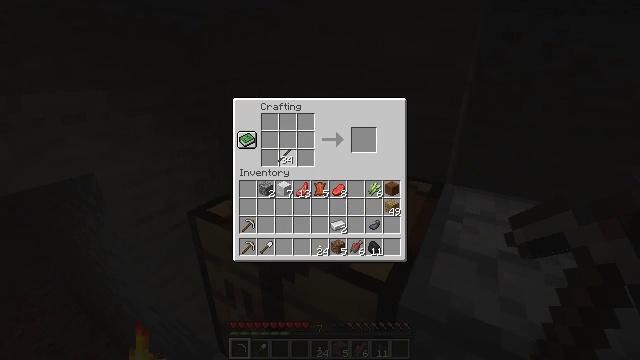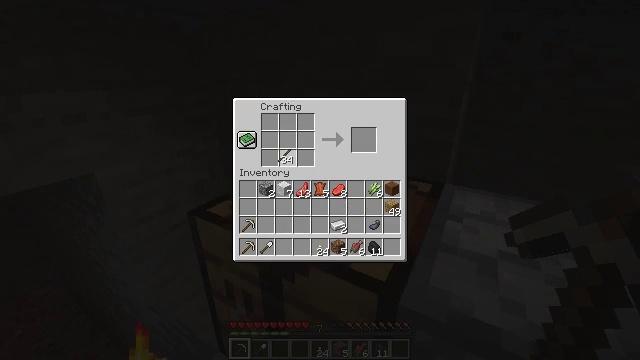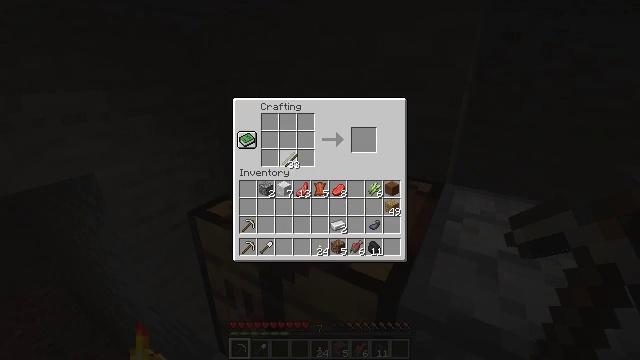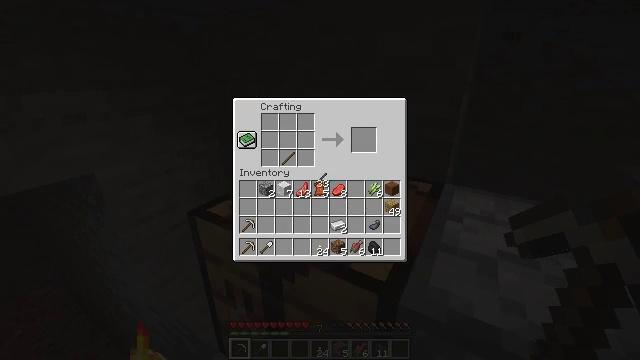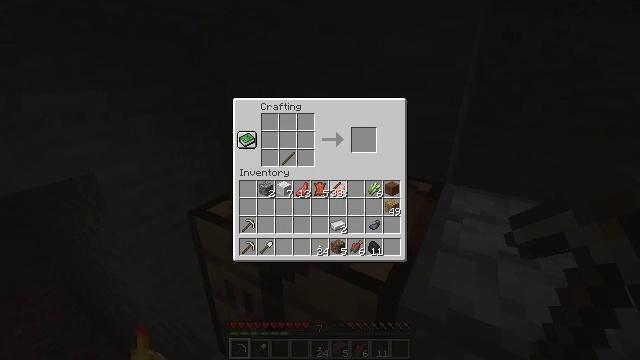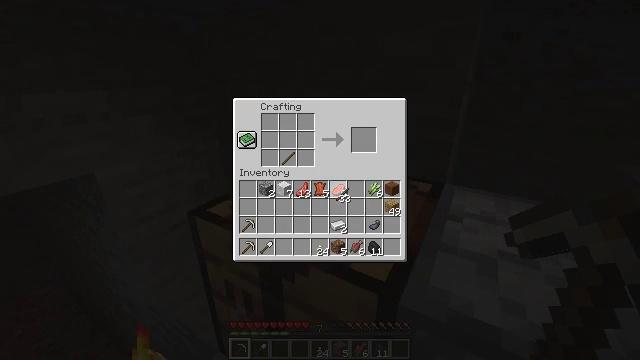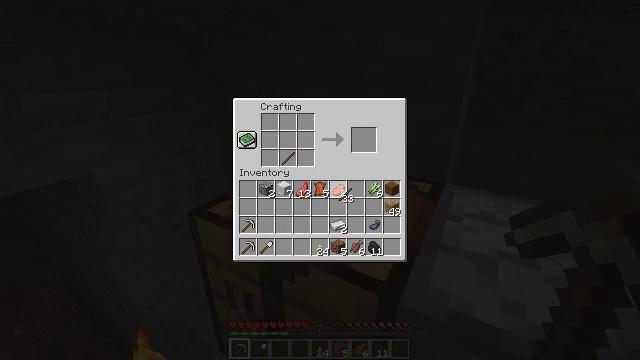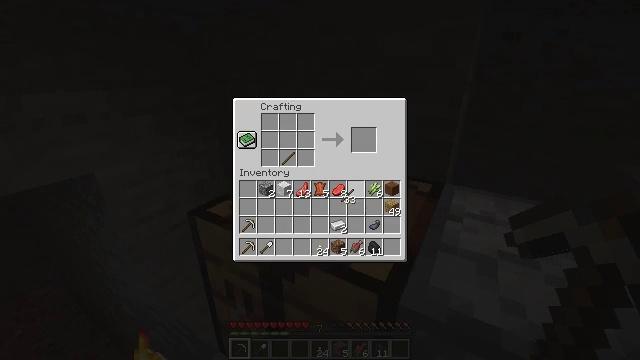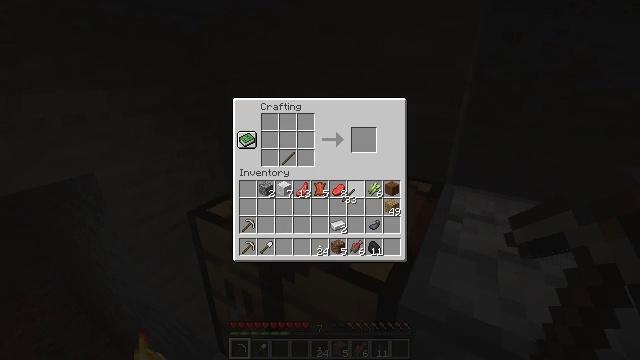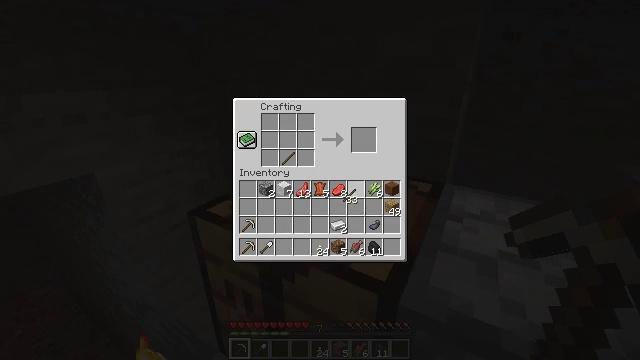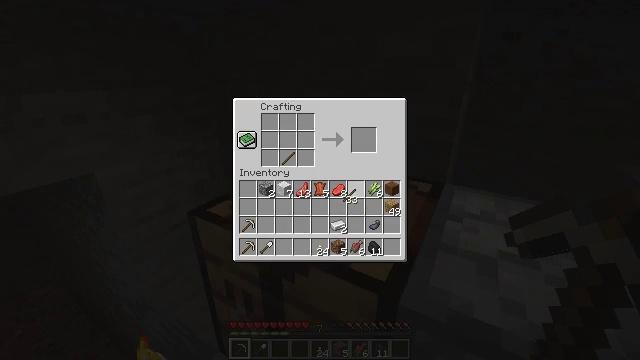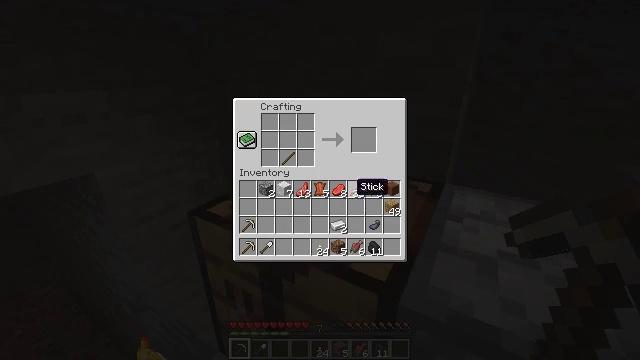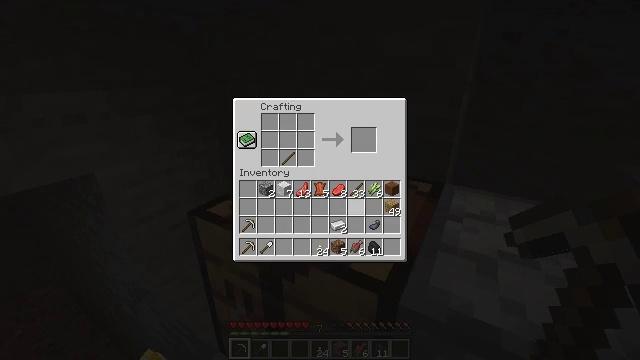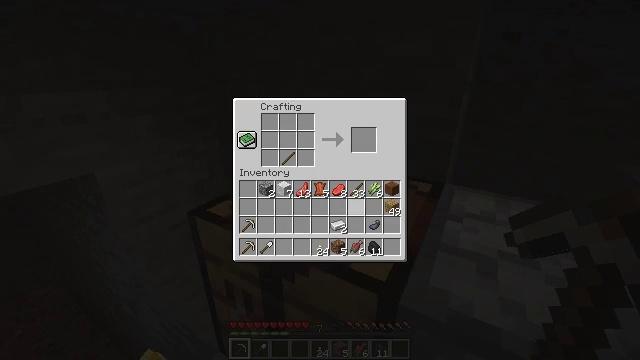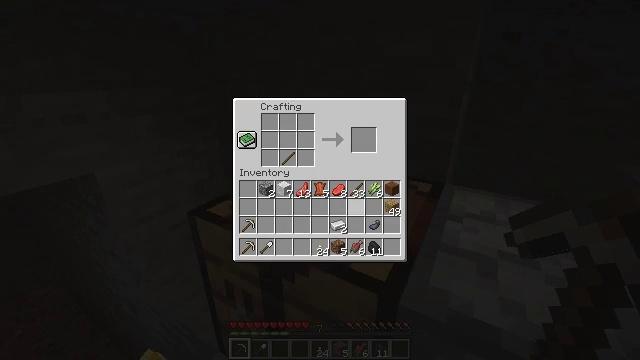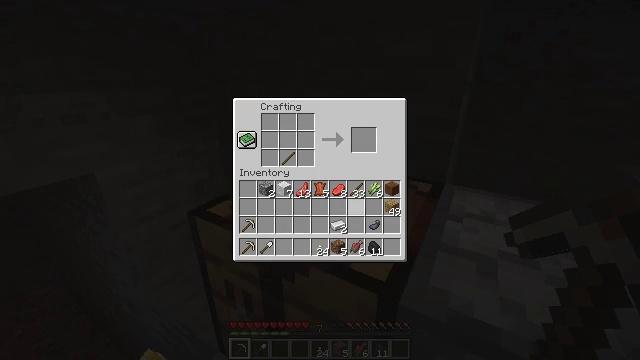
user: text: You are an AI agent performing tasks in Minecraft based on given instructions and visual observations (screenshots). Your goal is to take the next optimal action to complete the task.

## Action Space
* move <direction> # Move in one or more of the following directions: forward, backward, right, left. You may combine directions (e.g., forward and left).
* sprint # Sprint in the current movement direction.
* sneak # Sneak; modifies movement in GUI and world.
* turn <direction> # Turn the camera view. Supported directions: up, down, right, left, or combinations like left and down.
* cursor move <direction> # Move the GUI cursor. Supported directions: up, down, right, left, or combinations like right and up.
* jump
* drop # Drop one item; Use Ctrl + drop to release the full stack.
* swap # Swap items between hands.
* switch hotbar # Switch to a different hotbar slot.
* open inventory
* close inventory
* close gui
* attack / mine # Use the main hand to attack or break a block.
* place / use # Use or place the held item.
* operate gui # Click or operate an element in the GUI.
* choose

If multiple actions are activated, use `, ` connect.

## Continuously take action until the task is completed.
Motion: motion action
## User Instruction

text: Form the iron sword by combining iron and stick in a crafting table.
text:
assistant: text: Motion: choose
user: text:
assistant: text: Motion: cursor move right
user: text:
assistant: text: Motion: cursor move right and down
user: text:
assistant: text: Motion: cursor move right and down
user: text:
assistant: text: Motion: cursor move right
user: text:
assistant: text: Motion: no_op
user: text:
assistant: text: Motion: no_op
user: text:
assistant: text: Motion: no_op
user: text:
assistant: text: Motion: operate gui
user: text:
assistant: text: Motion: operate gui
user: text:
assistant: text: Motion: no_op
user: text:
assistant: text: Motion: no_op
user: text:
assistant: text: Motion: no_op
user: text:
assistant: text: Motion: no_op
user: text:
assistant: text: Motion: no_op
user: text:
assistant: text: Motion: cursor move down
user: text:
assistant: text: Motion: cursor move left
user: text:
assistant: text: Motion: no_op
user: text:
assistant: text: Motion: operate gui
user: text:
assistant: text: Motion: operate gui
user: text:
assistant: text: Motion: cursor move left and up
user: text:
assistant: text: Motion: cursor move left and up
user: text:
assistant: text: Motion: cursor move up
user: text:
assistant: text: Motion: cursor move up
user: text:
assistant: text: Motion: cursor move up
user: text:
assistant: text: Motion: no_op
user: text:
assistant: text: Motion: no_op
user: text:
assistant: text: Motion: no_op
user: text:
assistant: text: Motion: no_op
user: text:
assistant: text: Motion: choose